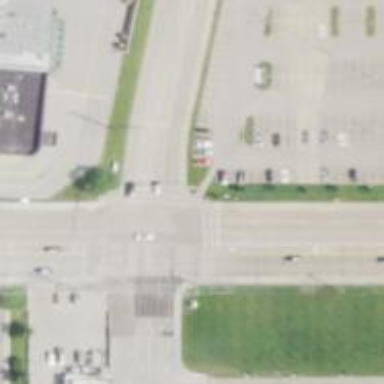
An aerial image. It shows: Footway with zebra crossing.